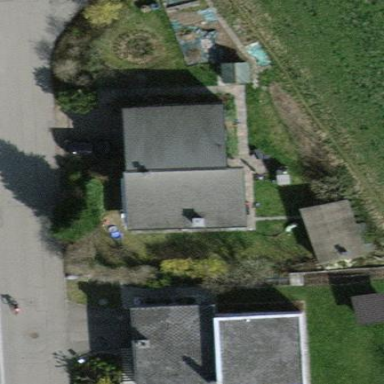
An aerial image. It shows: Detached building.